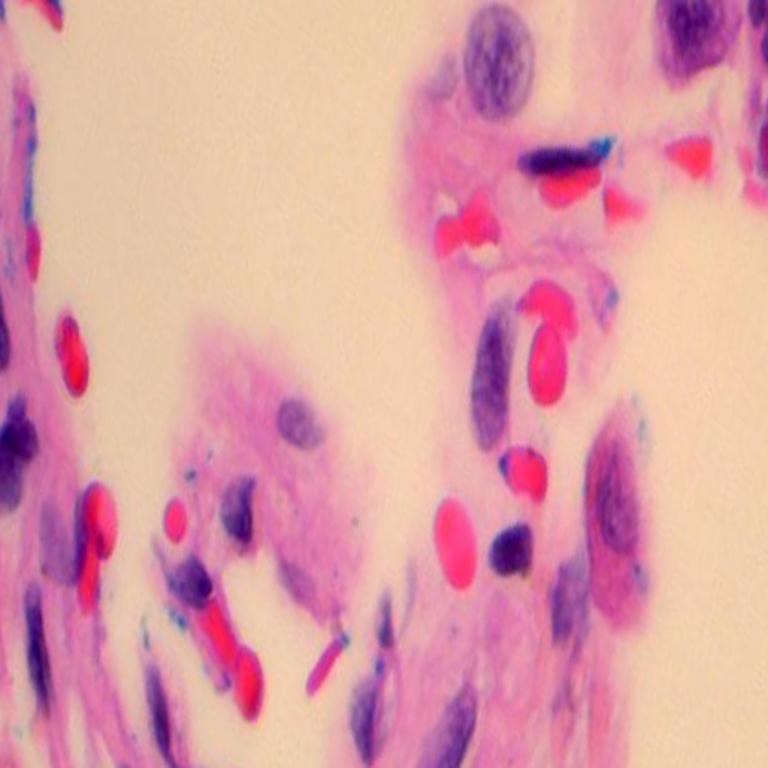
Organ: lung
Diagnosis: benign